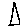
Label: triangle